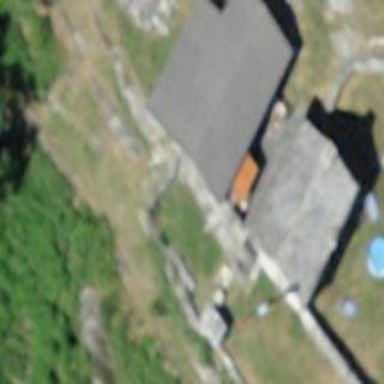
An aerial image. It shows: Cabin is depicted in the image.